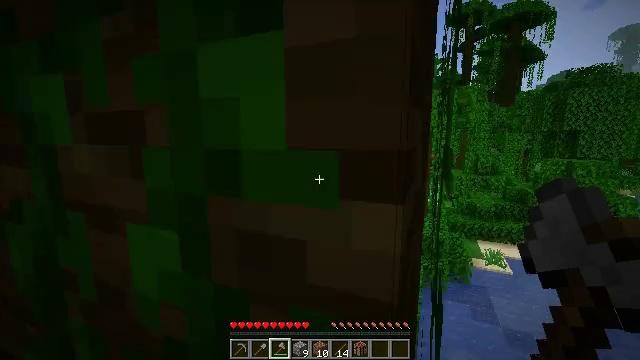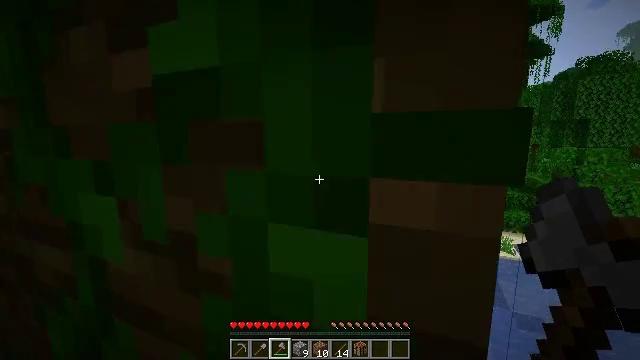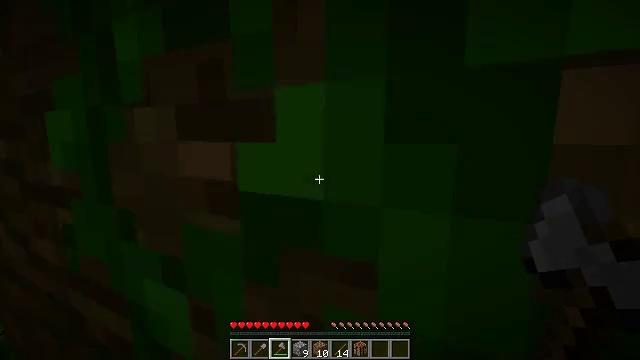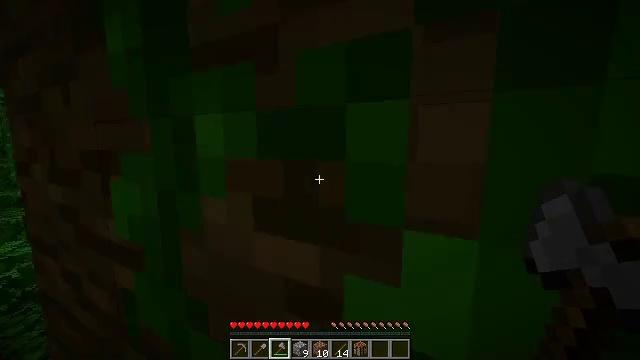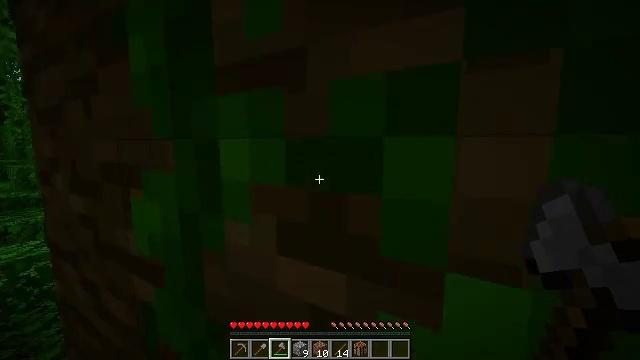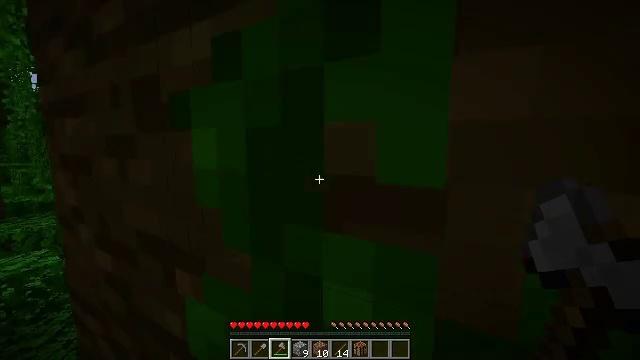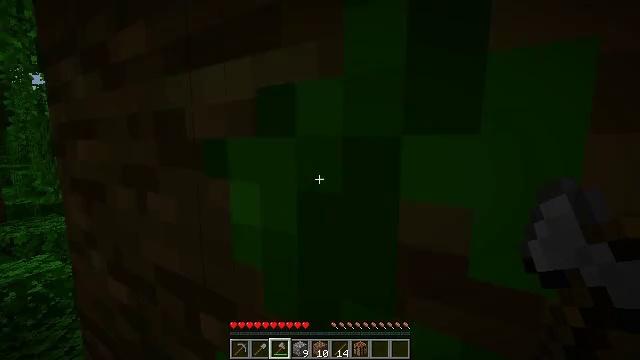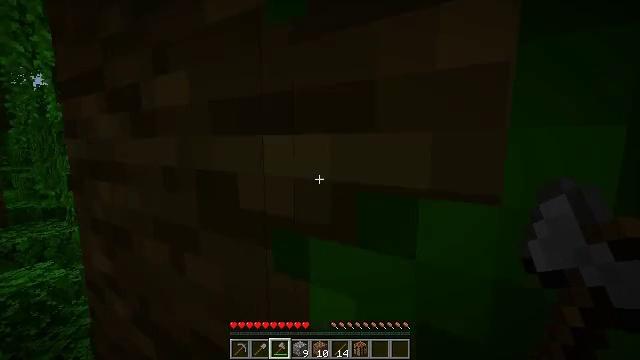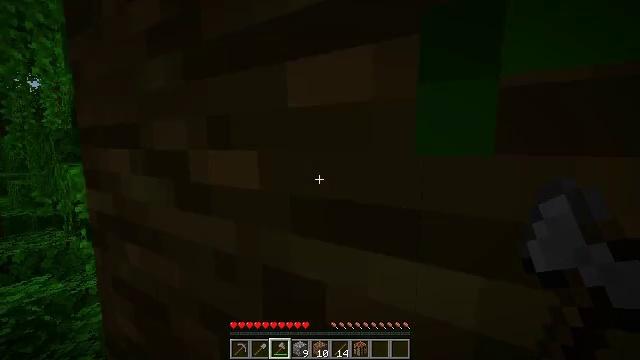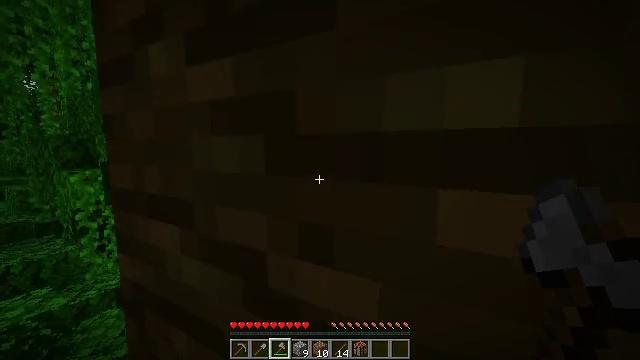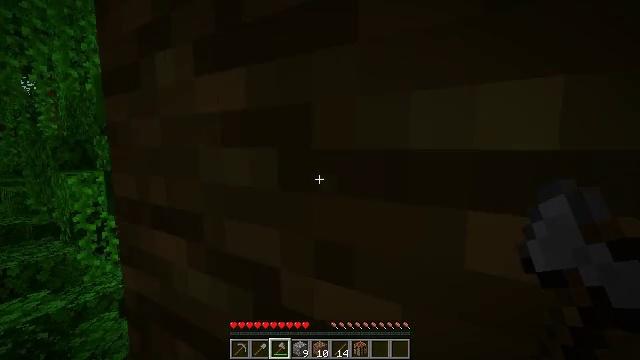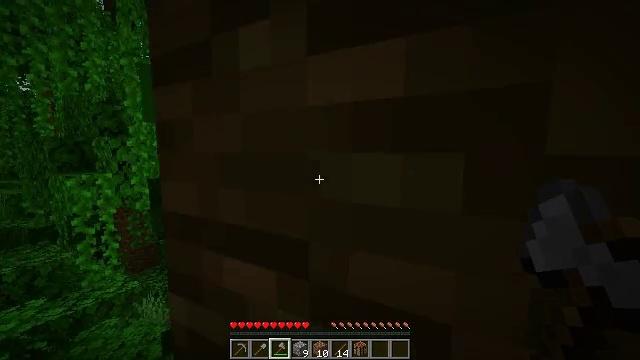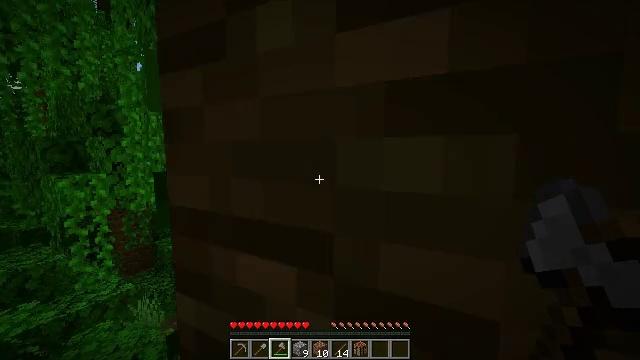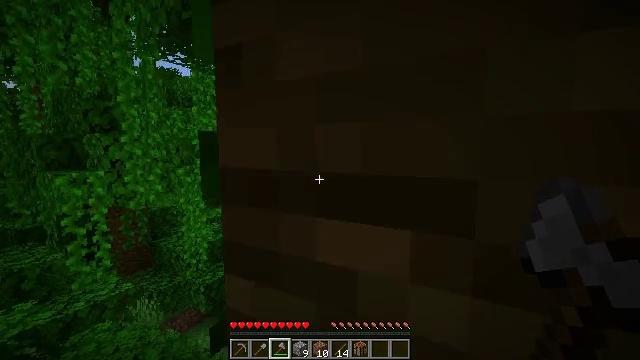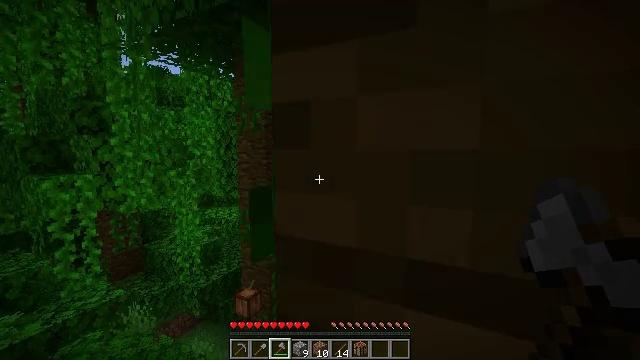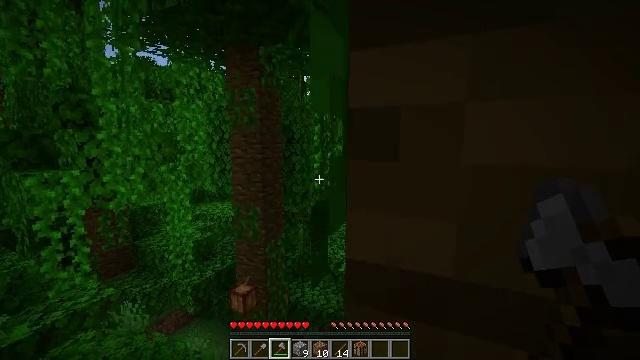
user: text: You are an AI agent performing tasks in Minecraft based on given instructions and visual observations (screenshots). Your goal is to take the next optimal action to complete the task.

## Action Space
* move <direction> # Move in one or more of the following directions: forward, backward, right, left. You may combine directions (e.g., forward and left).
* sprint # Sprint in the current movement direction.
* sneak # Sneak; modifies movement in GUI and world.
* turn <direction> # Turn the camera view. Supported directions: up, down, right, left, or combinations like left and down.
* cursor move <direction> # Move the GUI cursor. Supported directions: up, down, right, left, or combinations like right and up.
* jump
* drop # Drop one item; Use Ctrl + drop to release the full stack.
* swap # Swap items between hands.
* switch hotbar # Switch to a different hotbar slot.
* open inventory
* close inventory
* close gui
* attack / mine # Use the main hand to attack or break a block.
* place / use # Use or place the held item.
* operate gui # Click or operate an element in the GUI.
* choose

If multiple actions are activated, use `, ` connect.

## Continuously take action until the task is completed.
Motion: motion action
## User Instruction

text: Gather vines from trees or structures.
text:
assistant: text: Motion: move forward and move left
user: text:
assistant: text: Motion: move forward and move left, turn left
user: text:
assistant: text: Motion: move forward and move left, turn left
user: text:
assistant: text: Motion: move forward and move left, turn left
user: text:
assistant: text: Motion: move forward and move left
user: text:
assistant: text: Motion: move forward and move left
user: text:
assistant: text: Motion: move forward and move left
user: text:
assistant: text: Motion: move forward and move left
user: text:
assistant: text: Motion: move forward and move left
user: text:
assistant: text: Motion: move forward
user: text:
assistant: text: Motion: move forward
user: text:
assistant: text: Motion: move forward
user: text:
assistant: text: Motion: move forward
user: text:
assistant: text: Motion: move forward, turn right
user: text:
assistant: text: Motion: move forward, turn right and down
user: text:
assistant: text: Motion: turn right and up
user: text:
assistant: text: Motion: no_op
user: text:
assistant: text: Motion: no_op
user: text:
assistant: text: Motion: no_op
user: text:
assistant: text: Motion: no_op
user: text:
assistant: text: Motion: turn left and down
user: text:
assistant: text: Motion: turn left and down
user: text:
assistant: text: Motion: turn left and down
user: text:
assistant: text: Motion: turn down
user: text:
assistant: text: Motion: turn down
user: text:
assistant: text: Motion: no_op
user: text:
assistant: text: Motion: move forward
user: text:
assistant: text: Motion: move forward
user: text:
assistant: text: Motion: move forward
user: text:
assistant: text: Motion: move forward